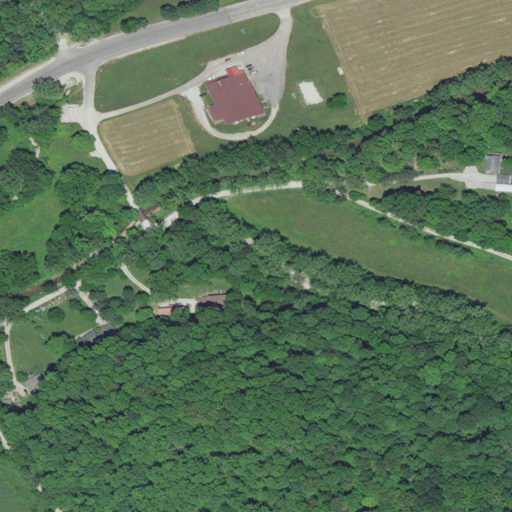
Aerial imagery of valley in Indiana named Wise Hollow containing deciduous forest, open development, mixed forest, pasture, medium intensity development, low intensity development, and grassland